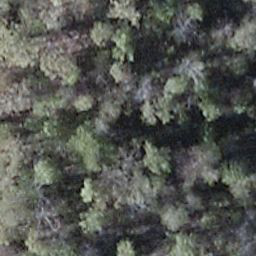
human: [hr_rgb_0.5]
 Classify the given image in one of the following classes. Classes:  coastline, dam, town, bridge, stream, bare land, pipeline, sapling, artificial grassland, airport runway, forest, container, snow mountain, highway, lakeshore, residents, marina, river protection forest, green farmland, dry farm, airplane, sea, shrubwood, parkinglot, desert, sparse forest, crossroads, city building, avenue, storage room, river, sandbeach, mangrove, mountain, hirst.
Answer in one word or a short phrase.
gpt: shrubwood